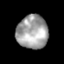
Tissue: lung
Cell type: Epithelial cells
Senescence score: 0.2303
Nuclear area (px): 1024
Mean DAPI intensity: 163.103